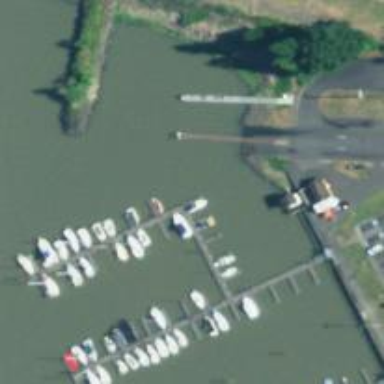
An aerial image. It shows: Slipway on leisure land.